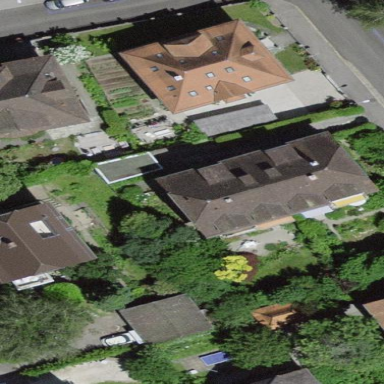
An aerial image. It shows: Building with hipped roof made of roof tiles.